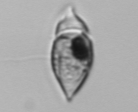
Label: Amphidinium